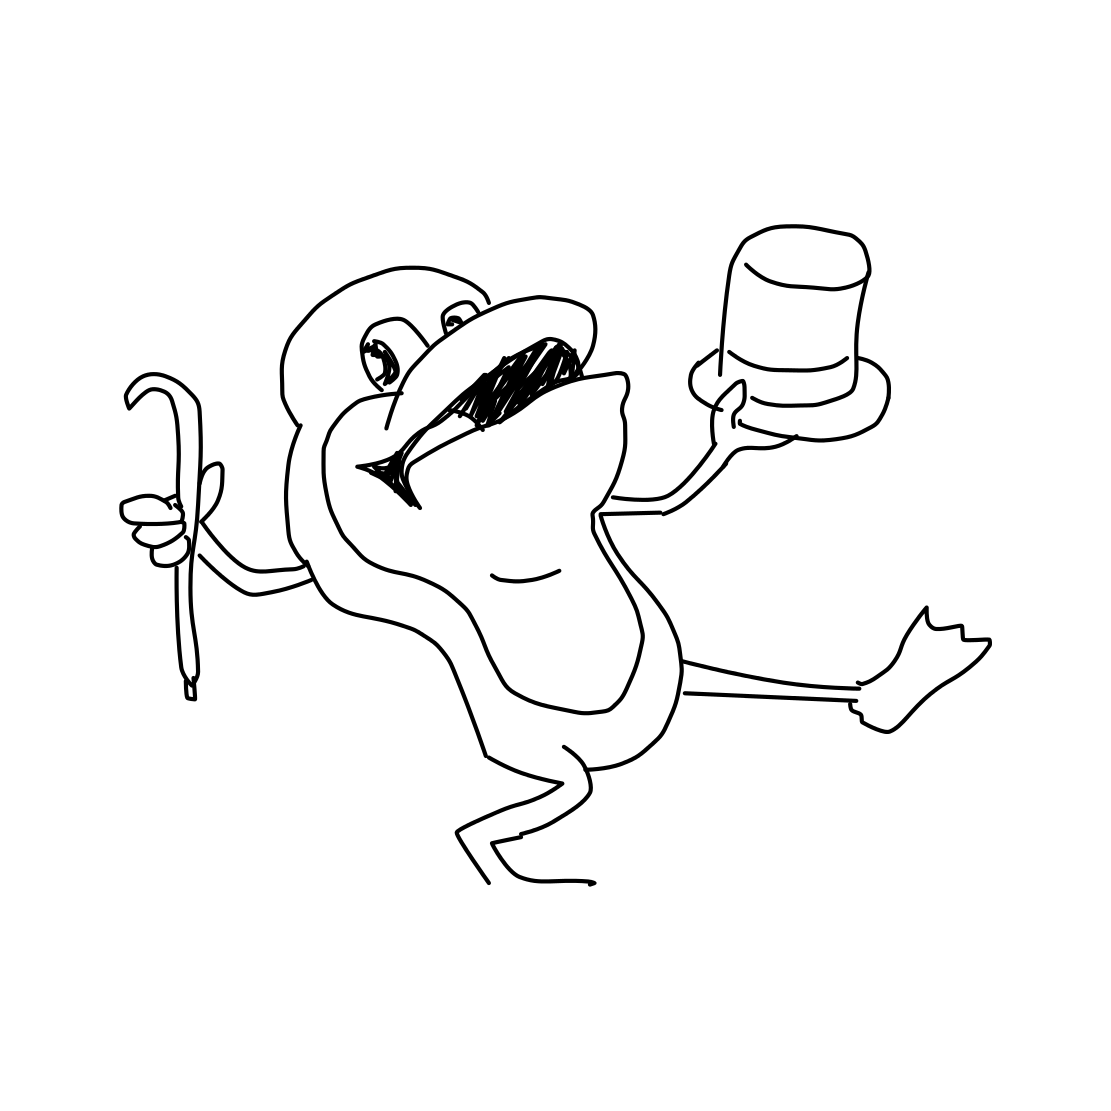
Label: frog